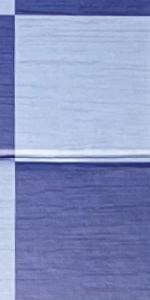
Label: Empty